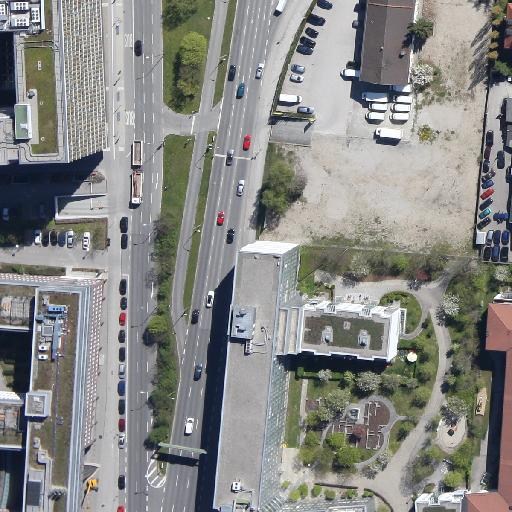
Referring expression: car